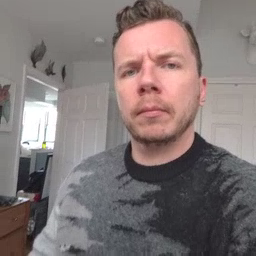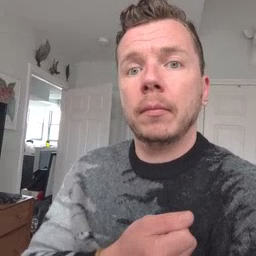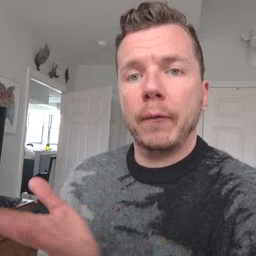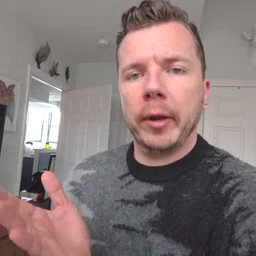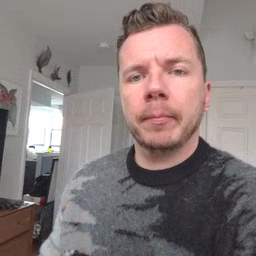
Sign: every